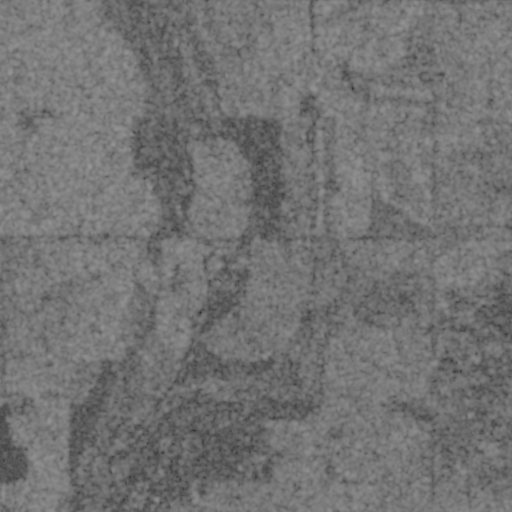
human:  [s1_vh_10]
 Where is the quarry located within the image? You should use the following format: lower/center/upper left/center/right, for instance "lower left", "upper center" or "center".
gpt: The quarry is located in the lower left of the image.
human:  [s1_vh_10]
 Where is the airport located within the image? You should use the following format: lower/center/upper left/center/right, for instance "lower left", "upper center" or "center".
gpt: There is no airport in the image.

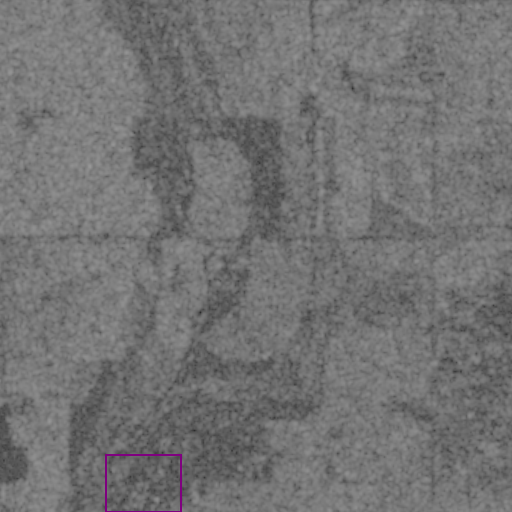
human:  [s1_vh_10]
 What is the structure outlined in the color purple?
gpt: The structure outlined in purple is a quarry.
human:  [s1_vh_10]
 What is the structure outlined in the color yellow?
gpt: There is no yellow outline.